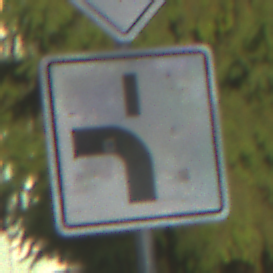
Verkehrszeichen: VerlaufVorfahrtsstrasse5
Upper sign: Vorfahrtsstrasse
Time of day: SunriseSunset
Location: Outdoor (Suburban)
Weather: PartlyCloudy
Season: NotSpecified
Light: Natural